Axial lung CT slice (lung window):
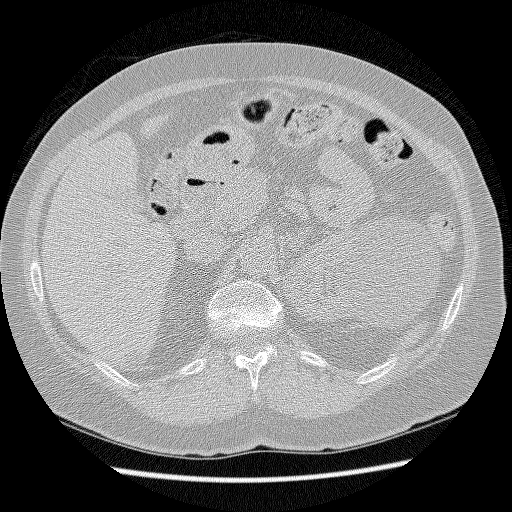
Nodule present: no